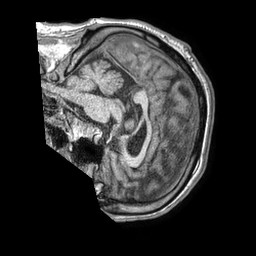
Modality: T1w
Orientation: sagittal
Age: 57
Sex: male
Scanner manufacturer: philips
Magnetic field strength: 1.5 T
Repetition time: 0.008064 s
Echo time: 0.003719 s